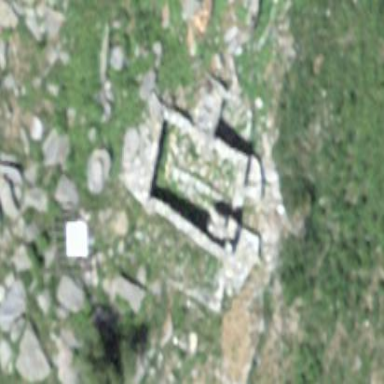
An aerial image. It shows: Historic building now in ruins.